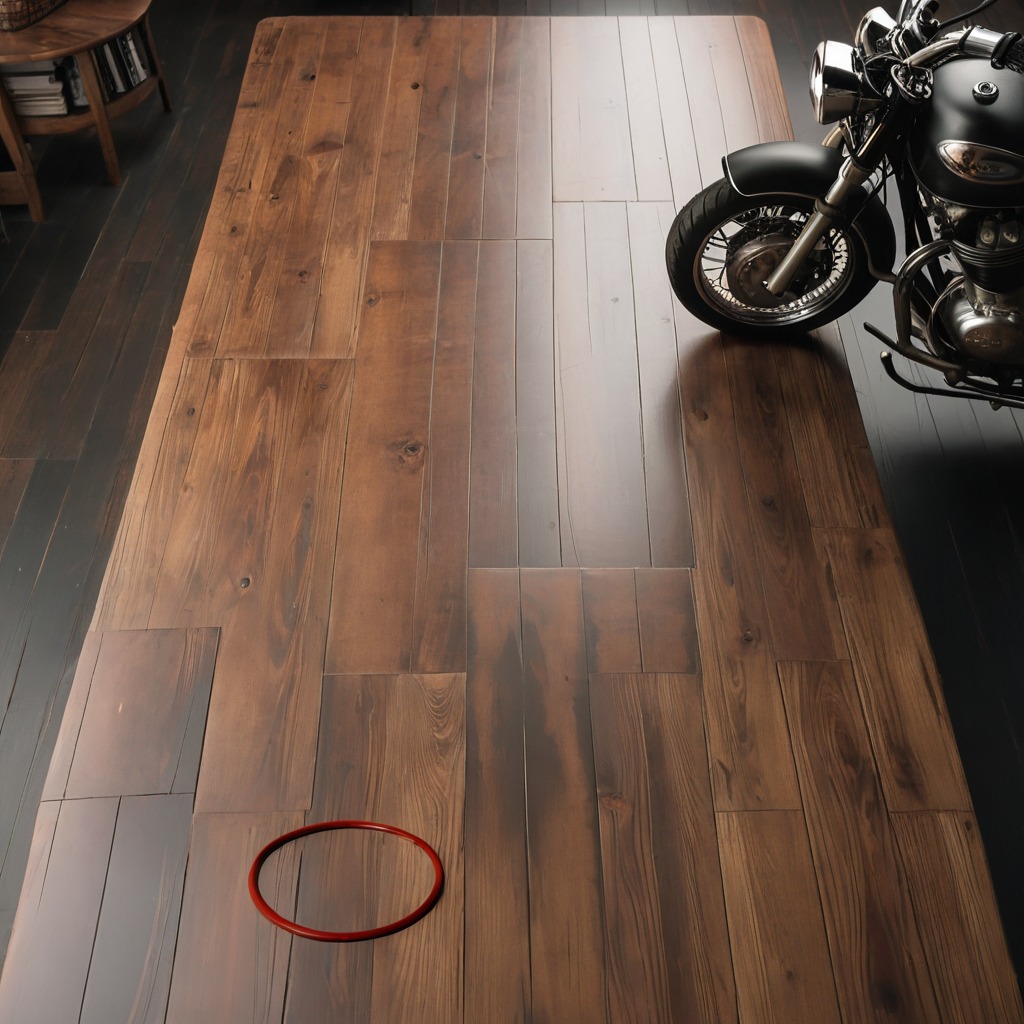
A rubber O-ring is lying on the oil-spilled wooden table in a vintage motorcycle garage.